Field crop: maize
Growth stage: 2
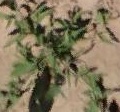
Species: atriplex